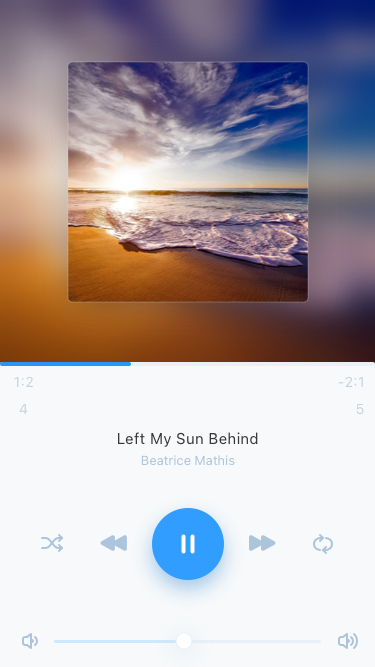
Text in this UI design:
Left My Sun Behind
Beatrice Mathis
1:24
-2:15